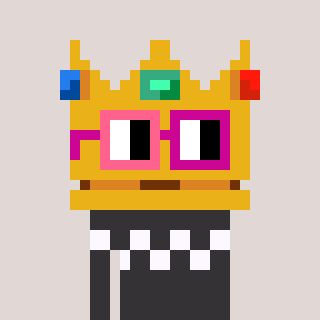
a pixel art character with square pink and red glasses, a crown-shaped head and a grayscale-colored body on a warm background